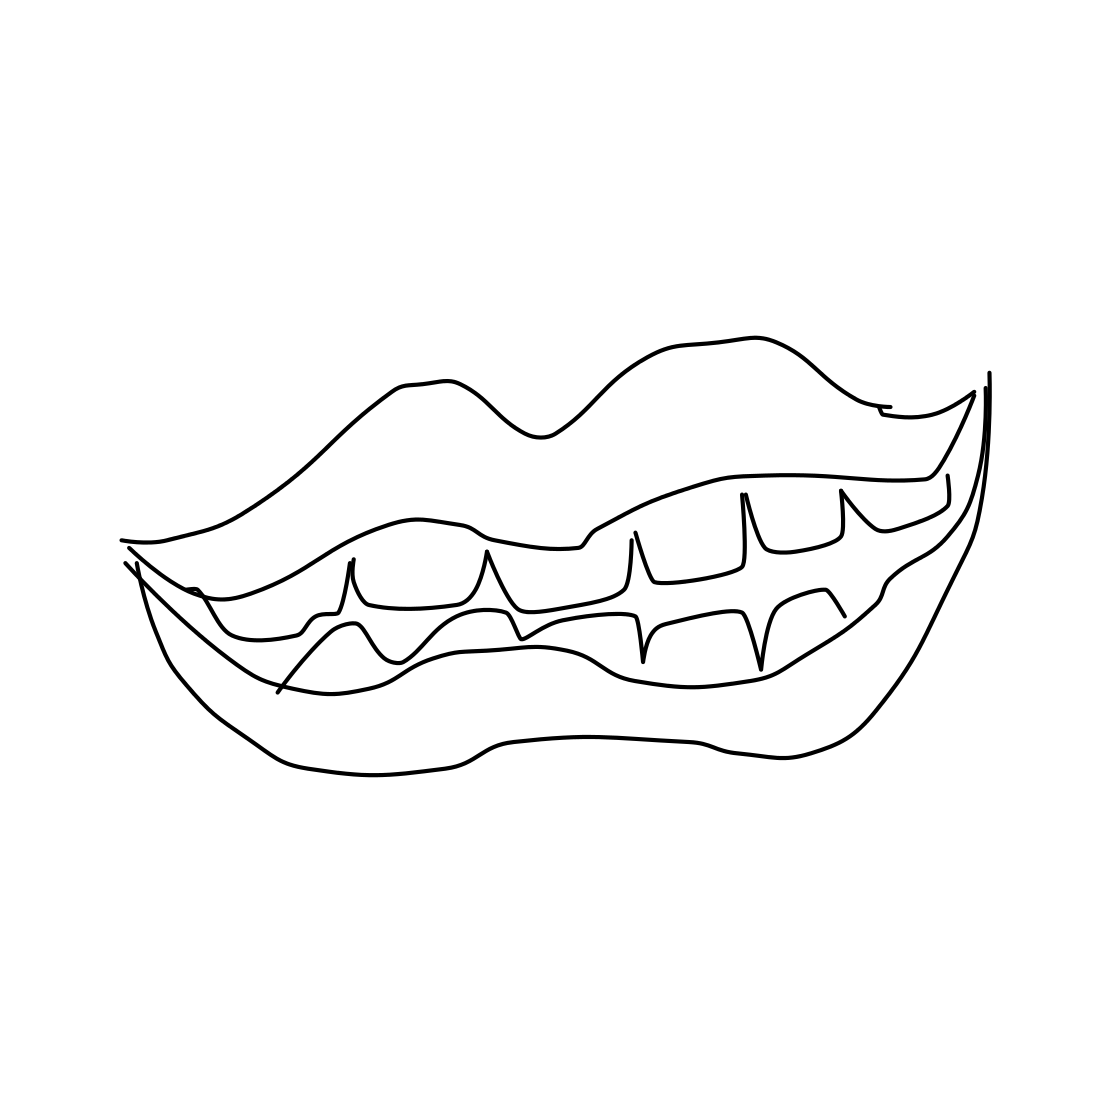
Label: mouth